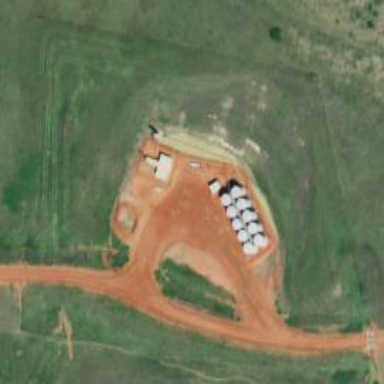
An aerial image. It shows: Storage tank with man-made structure.